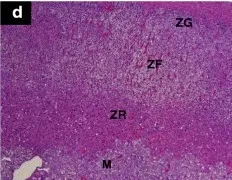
Histology of a healthy unaffected adrenal gland shows the outer cortex with characteristic zones (Hematoxylin and eosin stain, magnification 4X).
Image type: pathology (h&e)